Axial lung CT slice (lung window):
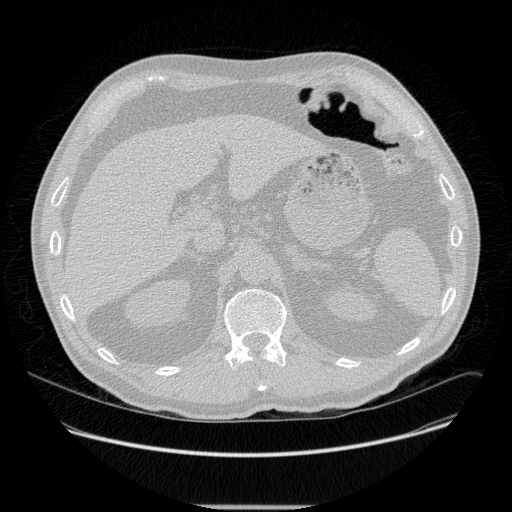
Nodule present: no